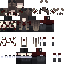
A female human skin with medium skin, wearing brown long hair dressed in a blue hoodie and black pants, featuring a closed mouth.